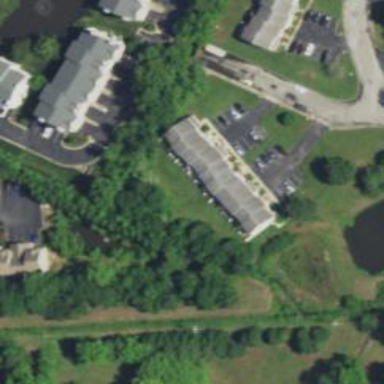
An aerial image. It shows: View of apartment building.